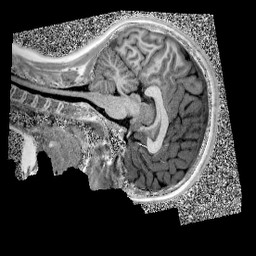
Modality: UNIT1
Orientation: sagittal
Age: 11
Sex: female
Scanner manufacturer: siemens
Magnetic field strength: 3 T
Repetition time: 4 s
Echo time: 0.00299 s